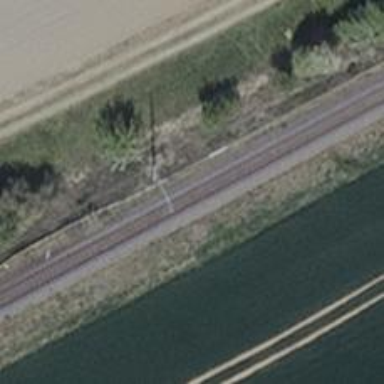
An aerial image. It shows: Railway signal.